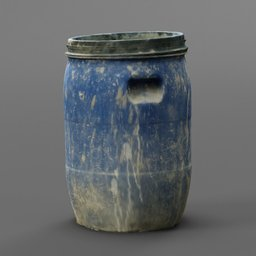
Label: tools